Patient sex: M
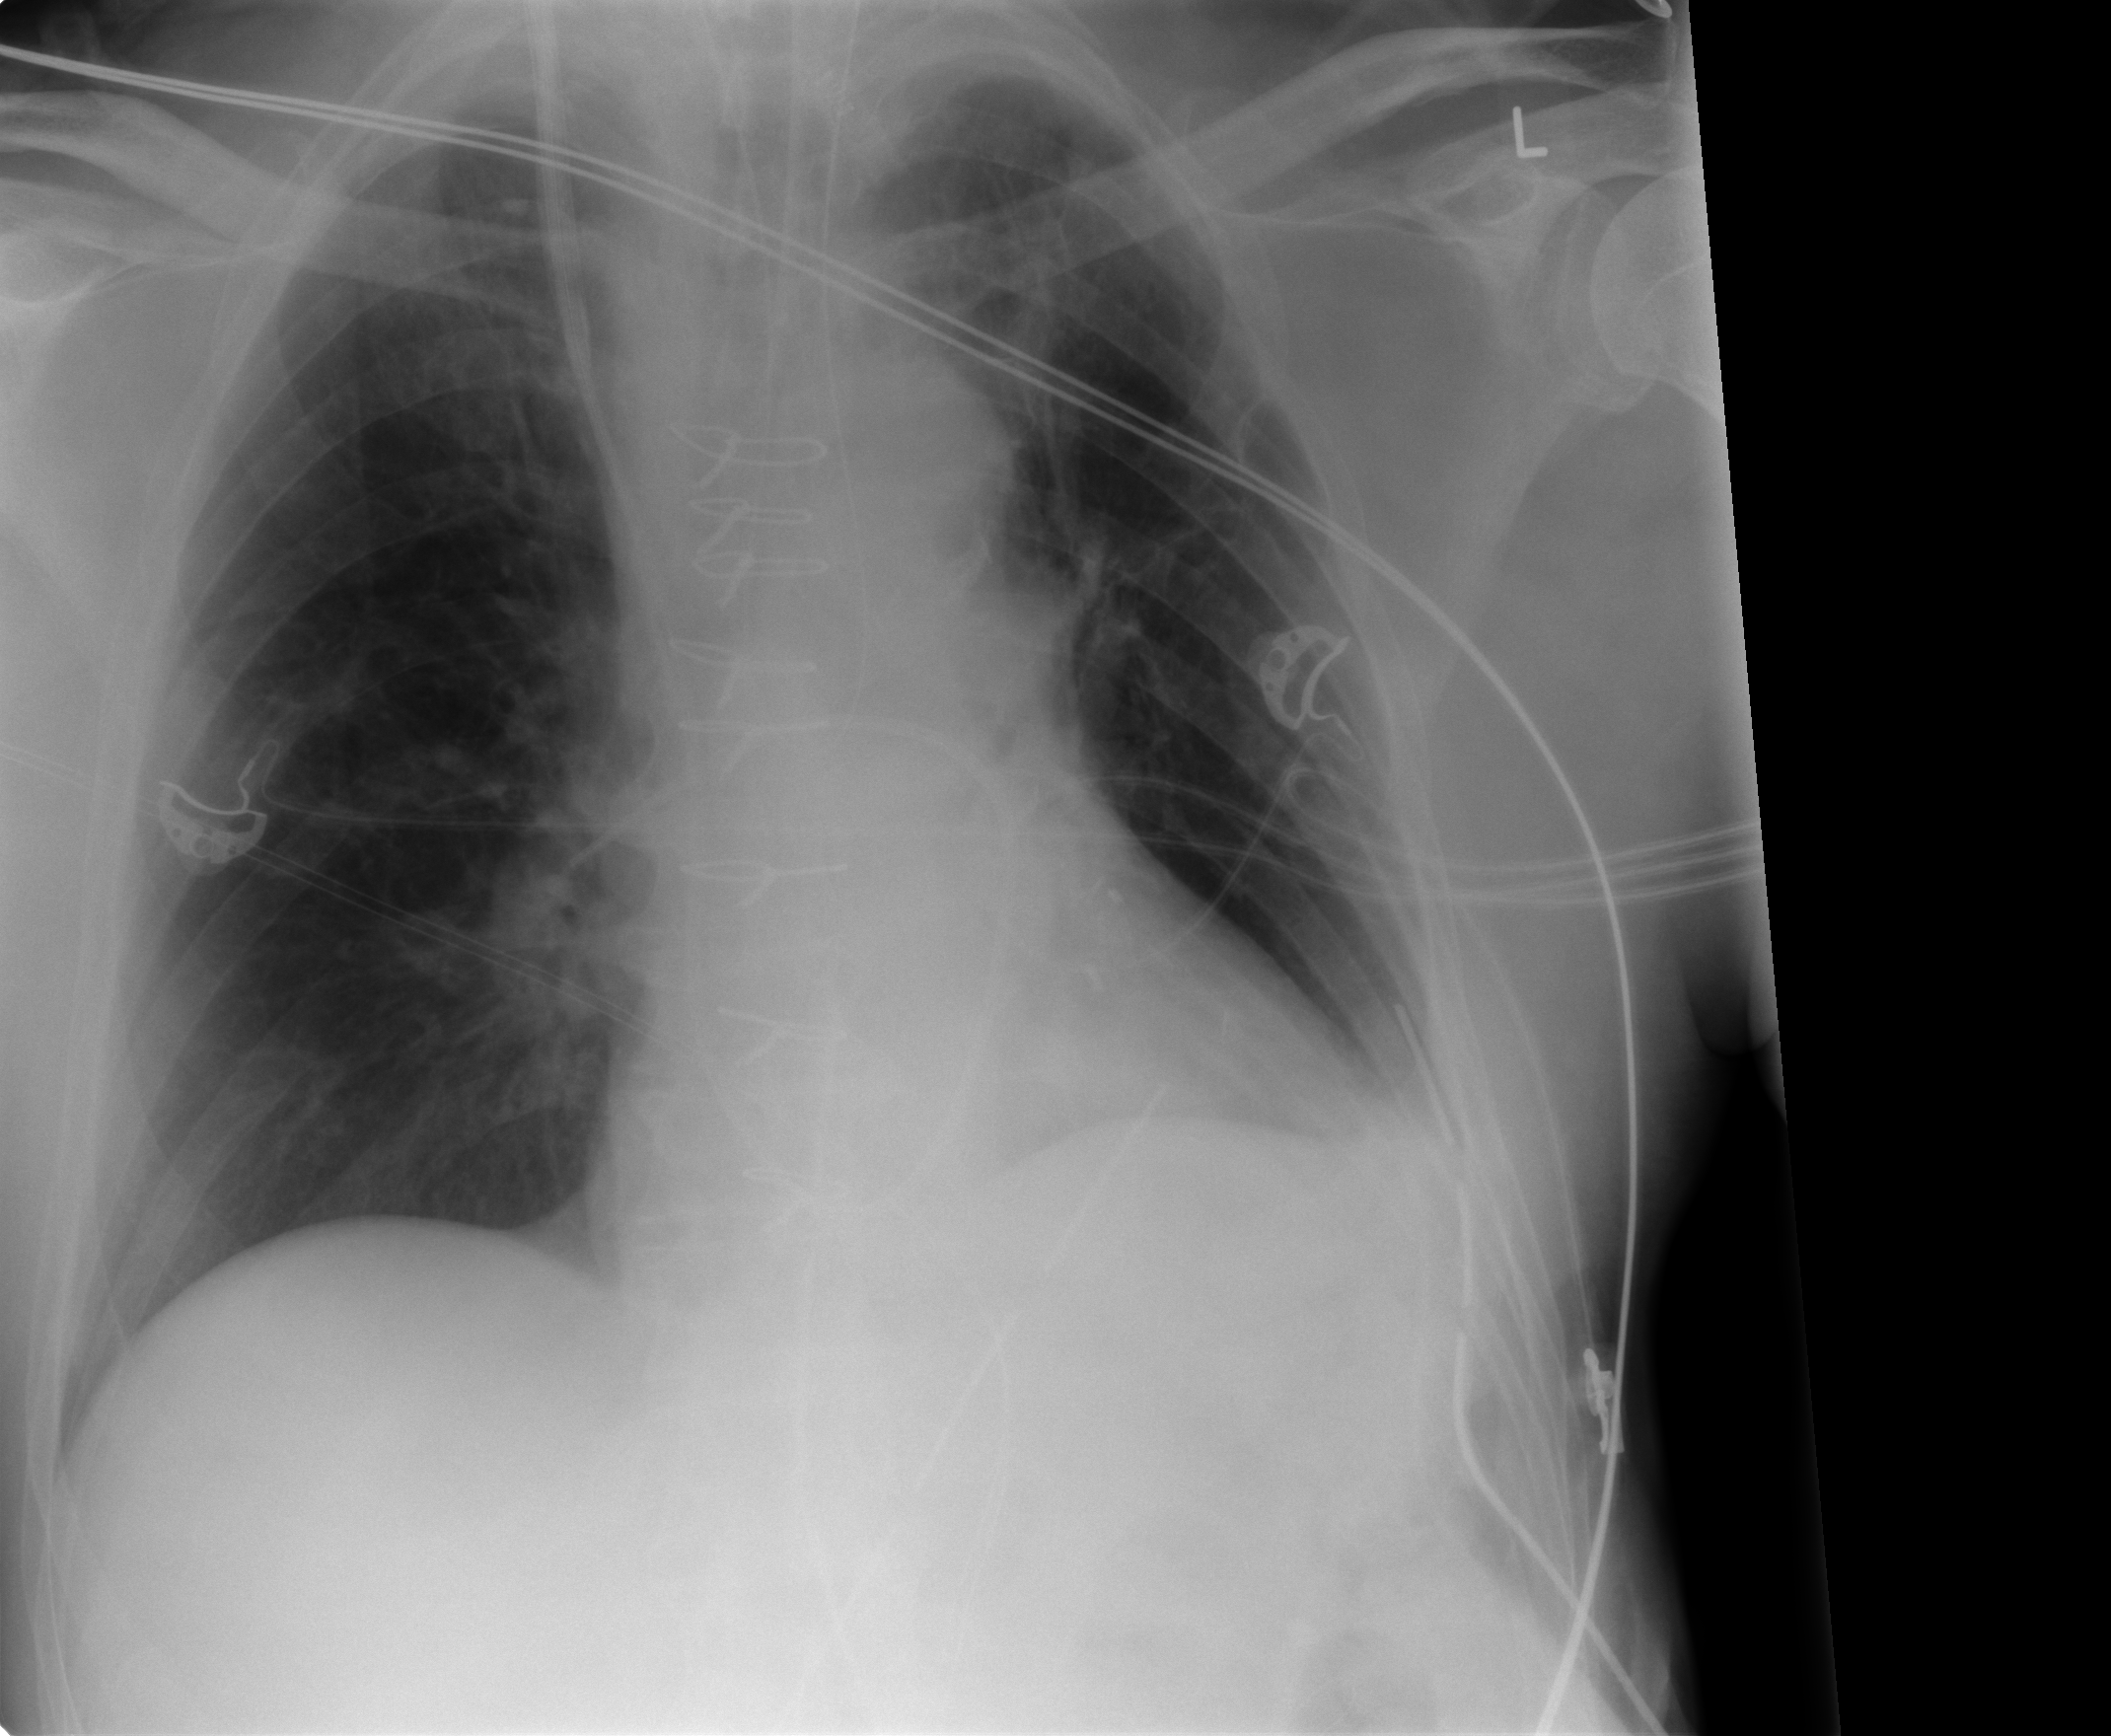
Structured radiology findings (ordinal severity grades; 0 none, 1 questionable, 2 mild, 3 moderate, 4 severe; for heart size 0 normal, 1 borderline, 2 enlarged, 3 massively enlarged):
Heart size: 0
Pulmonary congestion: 0
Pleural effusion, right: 0
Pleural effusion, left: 1
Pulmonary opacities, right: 0
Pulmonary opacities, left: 0
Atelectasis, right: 0
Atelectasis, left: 1